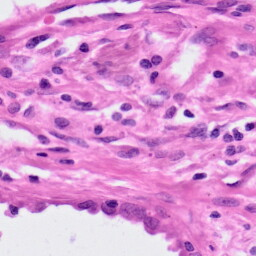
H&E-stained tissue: Lung